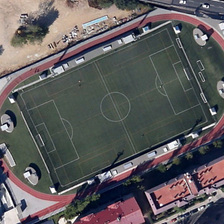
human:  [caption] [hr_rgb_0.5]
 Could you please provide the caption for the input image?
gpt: several buildings and some green trees are around a playground with a football field in it .

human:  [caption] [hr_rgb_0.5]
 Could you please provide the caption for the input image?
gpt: several buildings and some green trees are around a playground with a football field in it .

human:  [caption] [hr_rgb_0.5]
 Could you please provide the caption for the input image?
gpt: several buildings and some green trees are around a playground with a football field in it .

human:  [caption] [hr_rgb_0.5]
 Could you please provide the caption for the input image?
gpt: several buildings and some green trees are around a playground with a football field in it .

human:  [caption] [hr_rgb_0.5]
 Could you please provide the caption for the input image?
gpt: several buildings and some green trees are around a playground with a football field in it .